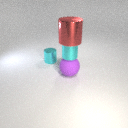
small cyan metal cylinder below large red metal cylinder